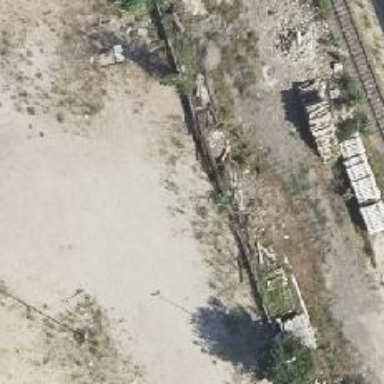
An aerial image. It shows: Abandoned railway with historical significance.